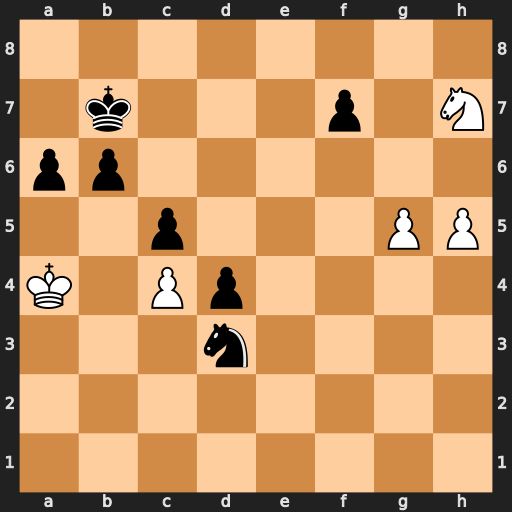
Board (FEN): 8/1k3p1N/pp6/2p3PP/K1Pp4/3n4/8/8
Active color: w
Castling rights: -
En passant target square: -
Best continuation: g6 fxg6 hxg6 Ne5 g7